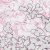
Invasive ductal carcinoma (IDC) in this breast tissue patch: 0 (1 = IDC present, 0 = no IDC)